Aerial crown-view tile of a tropical tree (Barro Colorado Island, Panama), acquired 20250818:
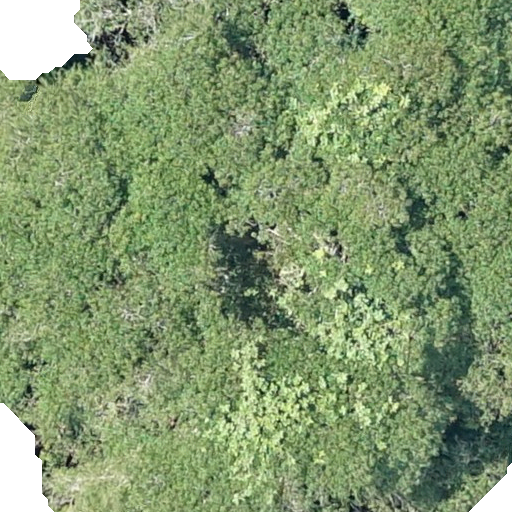
Species: Hura crepitans
GBIF accepted scientific name: Hura crepitans
Crown area: 525.11 m²